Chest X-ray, PA view. Patient: 34 years old, sex M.
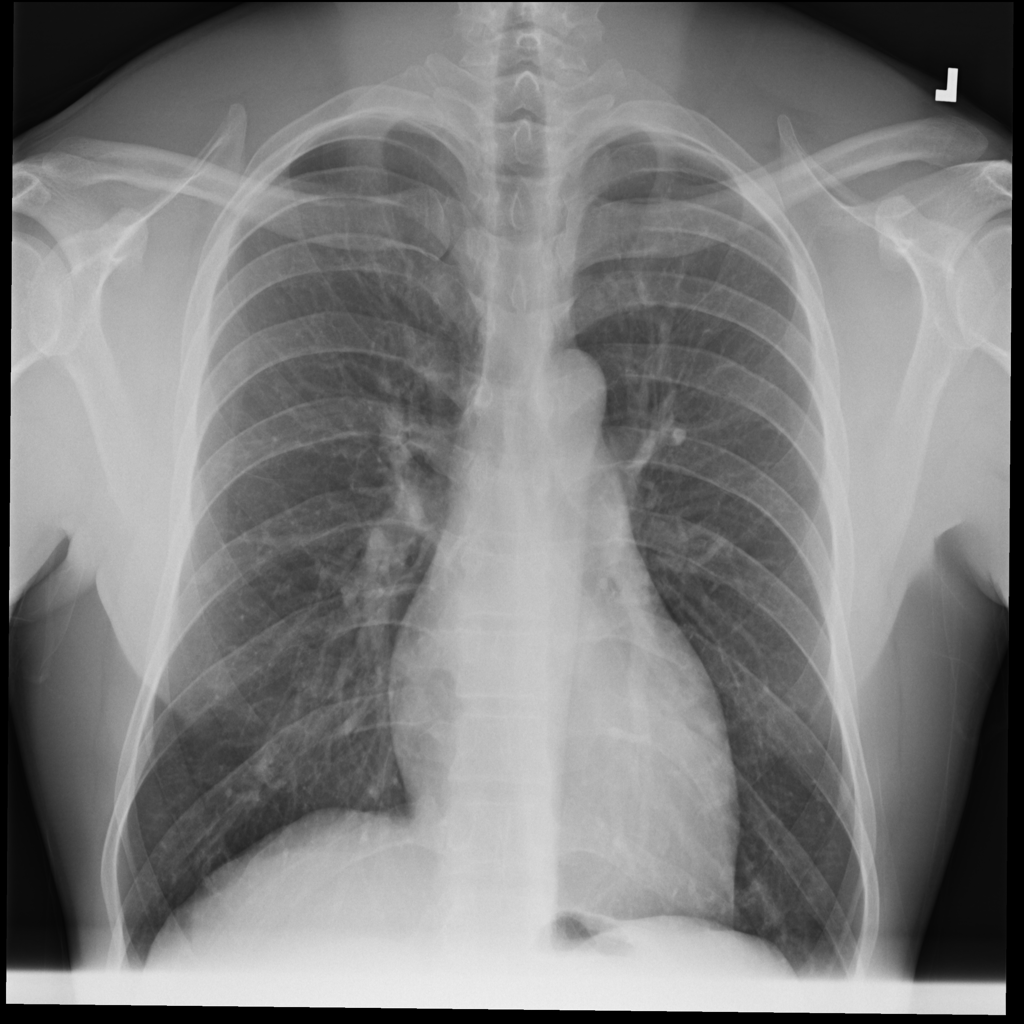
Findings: No Finding